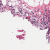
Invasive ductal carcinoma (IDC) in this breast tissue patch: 0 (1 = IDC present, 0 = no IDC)